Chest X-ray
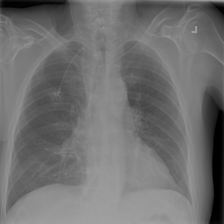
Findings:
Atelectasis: negative
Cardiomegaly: negative
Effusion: negative
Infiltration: negative
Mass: negative
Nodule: negative
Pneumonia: negative
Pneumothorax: negative
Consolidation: negative
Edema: negative
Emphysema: negative
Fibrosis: negative
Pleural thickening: negative
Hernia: negative